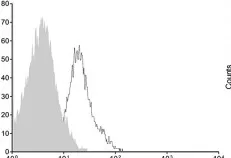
The Trp7Ter stop-gain mutation at the signal peptide sequence does not knock out cell-surface expression of the IL-12Rbeta1 polypeptide. And the homozygous Trp7Ter predicted loss-of-function cases 2.
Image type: pathology (immunostaining)